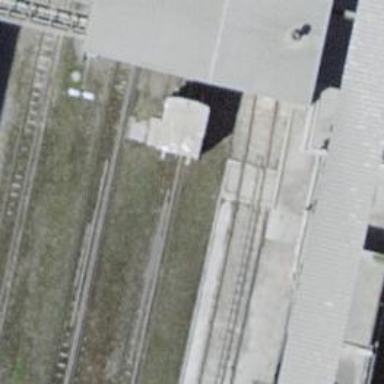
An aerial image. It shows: Rail spur service.